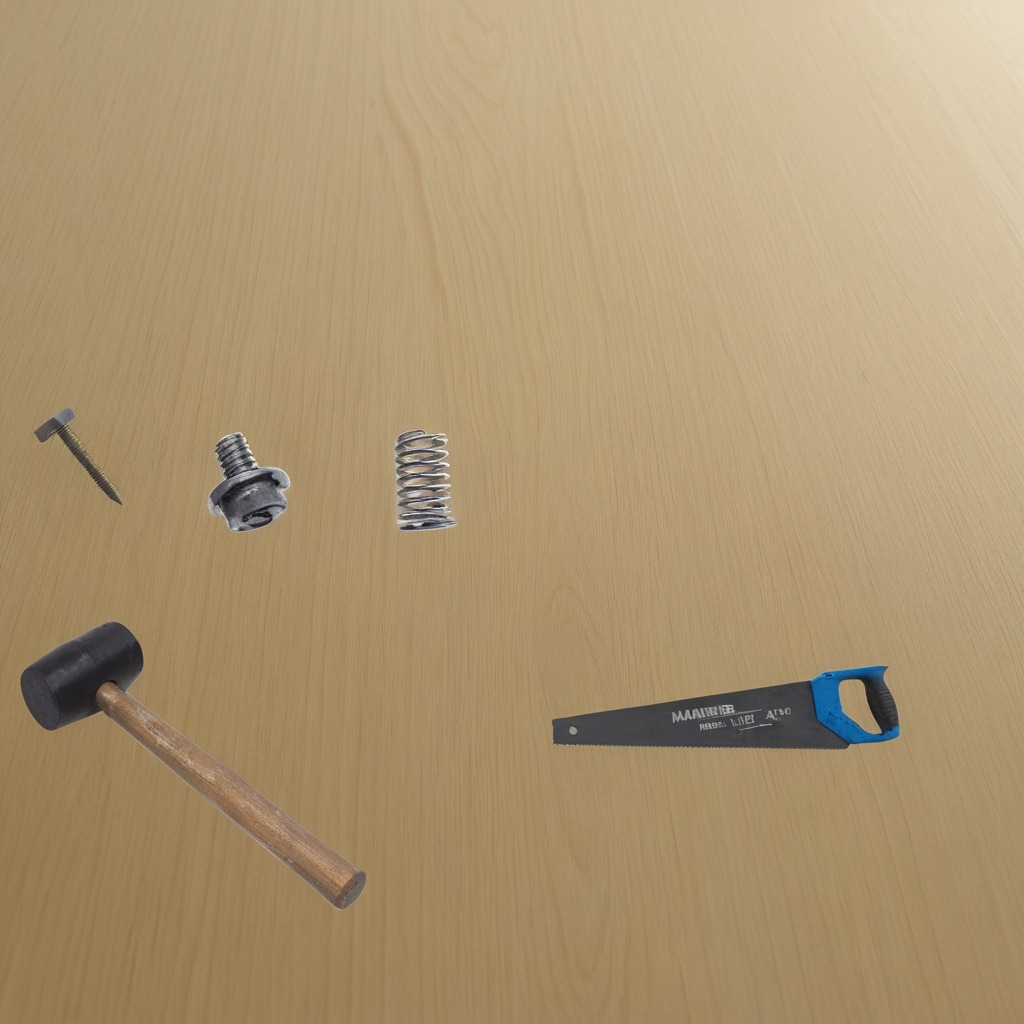
A hammer, a metal nail, a metal machine screw, a coiled metal spring, and a handheld metal saw are lying on the plywood surface.